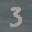
Label: 3